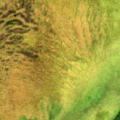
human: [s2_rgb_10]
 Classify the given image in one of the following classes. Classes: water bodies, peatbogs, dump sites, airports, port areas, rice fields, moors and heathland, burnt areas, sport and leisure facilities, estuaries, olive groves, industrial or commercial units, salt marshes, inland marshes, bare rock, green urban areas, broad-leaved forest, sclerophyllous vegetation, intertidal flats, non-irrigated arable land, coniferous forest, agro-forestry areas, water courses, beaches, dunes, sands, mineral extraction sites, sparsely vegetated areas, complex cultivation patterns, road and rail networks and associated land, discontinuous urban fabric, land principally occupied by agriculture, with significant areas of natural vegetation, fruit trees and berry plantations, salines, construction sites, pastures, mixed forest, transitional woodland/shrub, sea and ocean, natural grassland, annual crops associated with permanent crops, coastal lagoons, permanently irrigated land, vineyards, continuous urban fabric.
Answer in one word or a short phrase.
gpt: coniferous forest, peatbogs